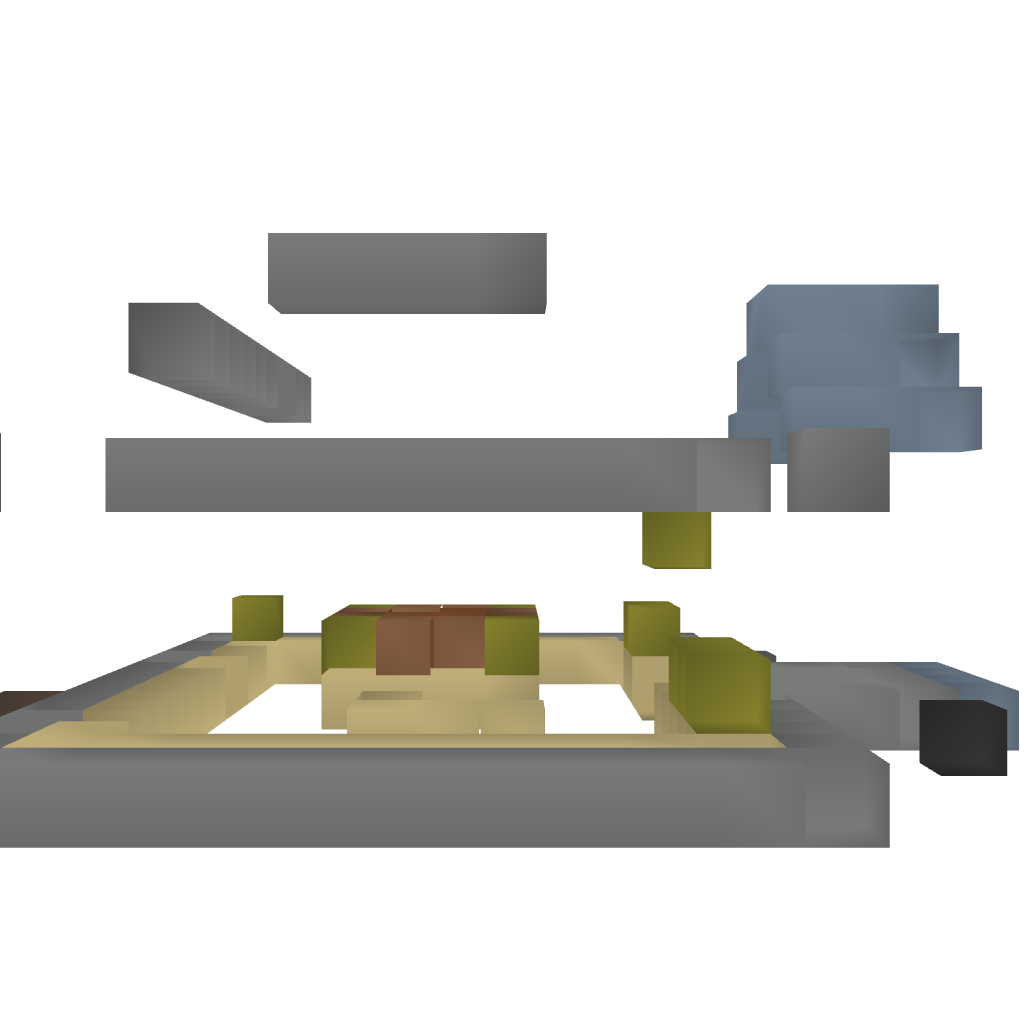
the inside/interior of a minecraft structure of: Lost in a Book Library